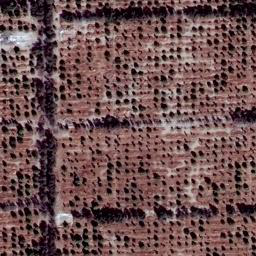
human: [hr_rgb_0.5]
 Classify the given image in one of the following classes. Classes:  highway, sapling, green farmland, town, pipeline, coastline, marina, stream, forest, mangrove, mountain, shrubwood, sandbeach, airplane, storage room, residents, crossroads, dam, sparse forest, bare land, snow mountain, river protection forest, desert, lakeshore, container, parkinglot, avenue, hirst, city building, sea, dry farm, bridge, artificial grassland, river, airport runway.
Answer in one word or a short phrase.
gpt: dry farm